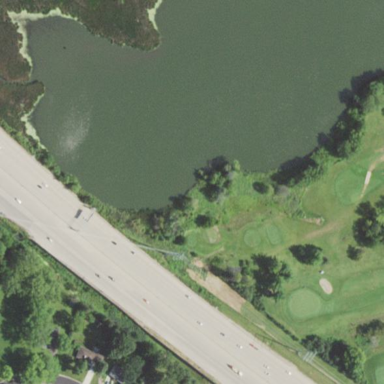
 known for being water hazard on golf course."